Question: This seems pretty trivial, but I couldn't find anything straight-forward:
I'm working with simple 2D mapping and it would be of much help if, given an arbitrary black and white image (bitmap being the easier format, I suppose), I could extract the information contained in it or use some image processing software to get a boolean matrix of blacks and whites. E.g. the image below looks like what I'll be working with. The following matrix is what I'm looking for:

'''
1 1 1
1 0 1
1 1 1
'''
It's actually enlarged to 30x30 (with 10px squares), so a 30x30 matrix would also be an acceptable output.
Doing some Googling I found out about OpenCV. I read the documentation related to what I'm looking for but all I could find was feature detection based on edges and corners, and with another image as output. For now I just needed a simple image to matrix thingy, so I was wondering if there is such thing. I'm using Python so I tried to use OpenCV with it: I was able to create a 'CvMat' object from the image above, but I'm not sure what to do with it:
'''
>>> a = cv.LoadImageM('Untitled.png', 1)
>>> b = a.tostring()
>>> b
'yyyyyyyyyyyyyyyyyyyyyyyyyyyyyyyyyyyyyyyyyyyyyyyyyyyyyyyyyyyyyyyyyyyyyyyyyyyyyyyyyyyyyyyyyyyyyyyyyyyyyyyyyyyyyyyyyyyyyyyyyyyyyyyyyyyyyyyyyyyyyyyyyyyyyyyyyyyyyyyyyyyyyyyyyyyyyyyyyyyyyyyyyyyyyyyyyyyyyyyyyyyyyyyyyyyyyyyyyyyyyyyyyyyyyyyyyyyyyyyyyyyyyyyyyyyyyyyyyyyyyyyyyyyyyyyyyyyyyyyyyyyyyyyyyyyyyyyyyyyy'
'''
'tostring()' seems to be the only method for 'a' so I tried processing 'b' with string operations and regex, but it did not work.
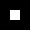
Answer: Well, turns out I was almost there. With numpy it's trivial to do it (at least for B&W images):
'''
matrix = numpy.asarray(cv.LoadImageM('Untitled.png', 1)).tolist()
'''
Outputs a 30x30 matrix of '0's and '255's, which is easily converted to 'True's and 'False's, exactly what I was looking for.